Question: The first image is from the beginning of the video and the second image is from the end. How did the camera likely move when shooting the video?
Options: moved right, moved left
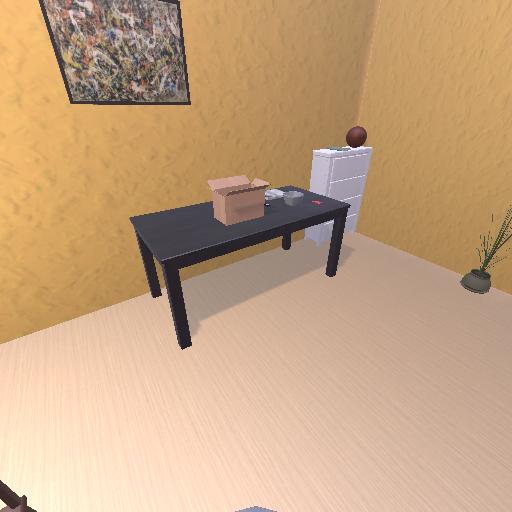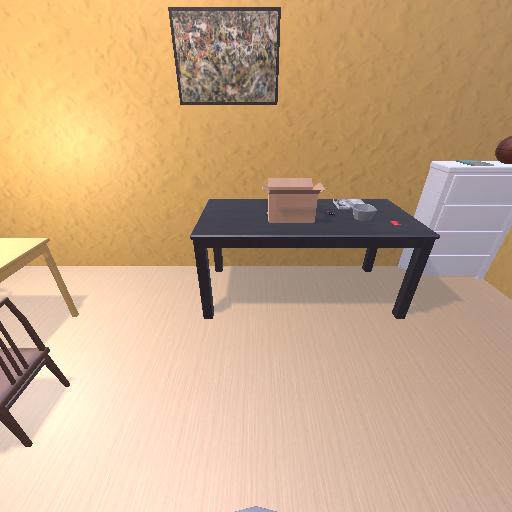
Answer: moved right